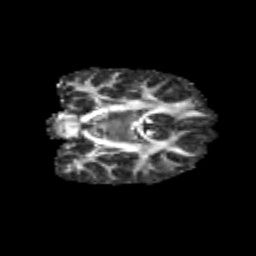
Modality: FA
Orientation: coronal
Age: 10
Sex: female
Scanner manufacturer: siemens
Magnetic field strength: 3 T
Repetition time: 3.8 s
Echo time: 0.07 s